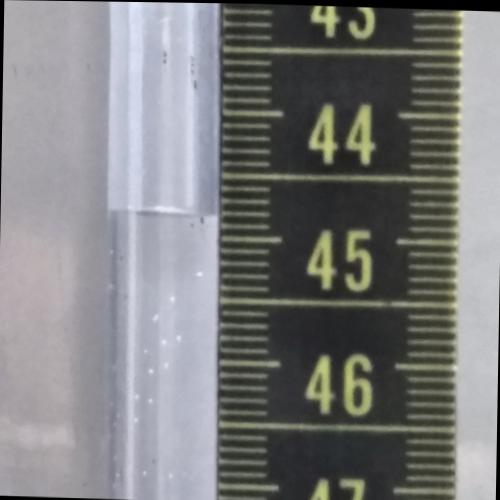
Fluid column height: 44.8 cm